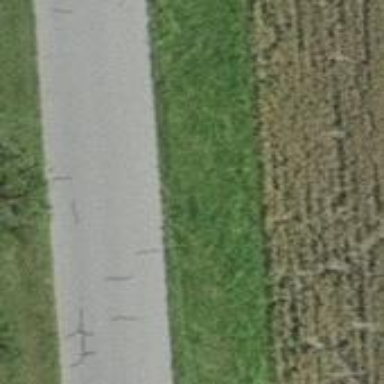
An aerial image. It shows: Unclassified road with asphalt surface.